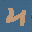
Label: 4